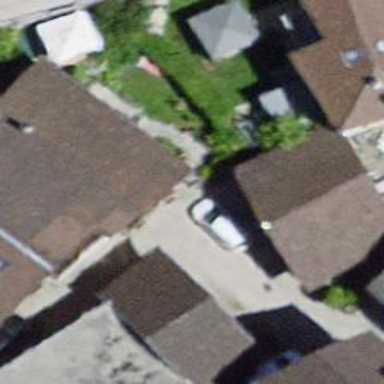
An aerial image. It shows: Alley classified as service road.